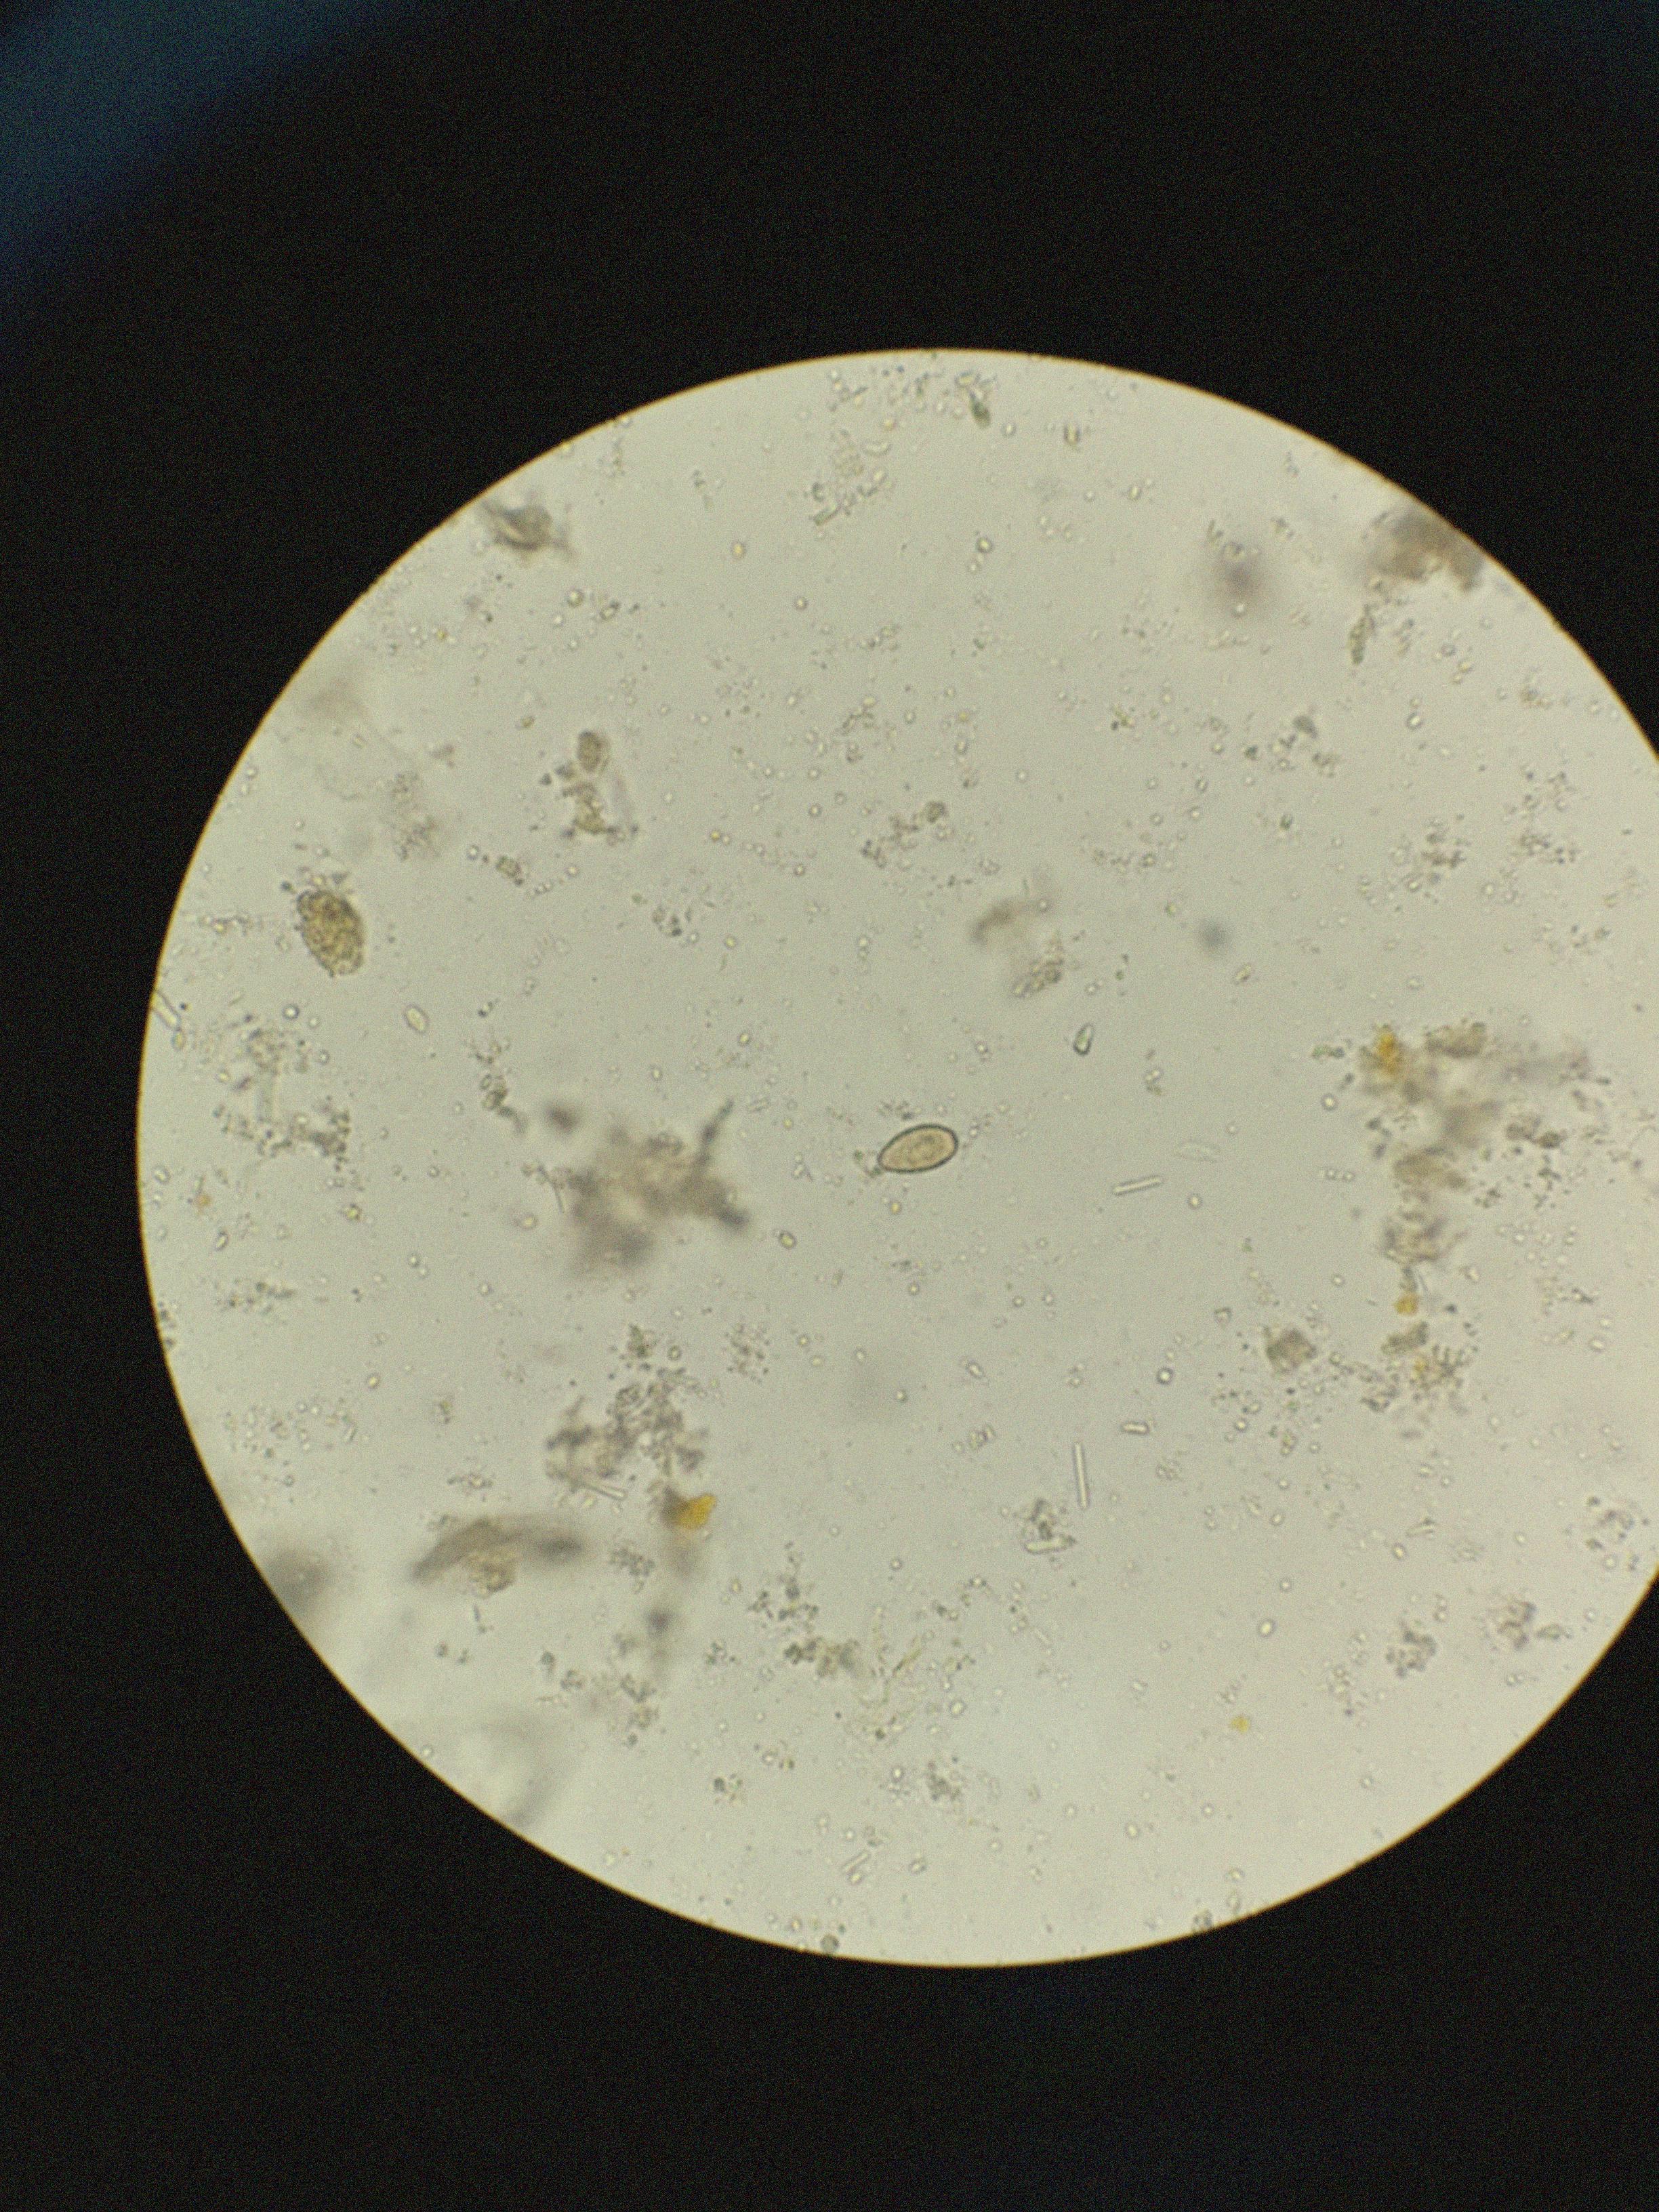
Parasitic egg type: Opisthorchis viverrine